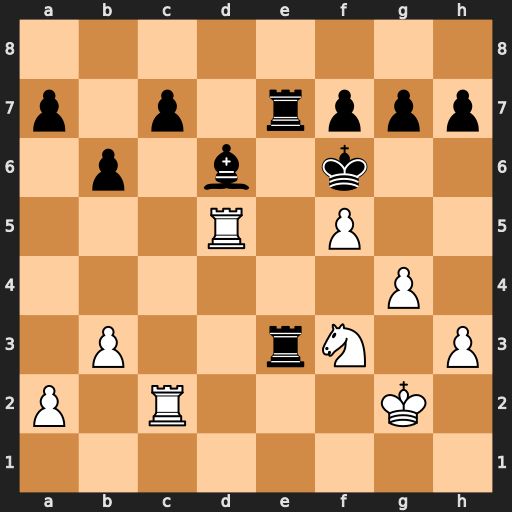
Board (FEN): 8/p1p1rppp/1p1b1k2/3R1P2/6P1/1P2rN1P/P1R3K1/8
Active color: w
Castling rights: -
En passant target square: -
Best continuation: g5#